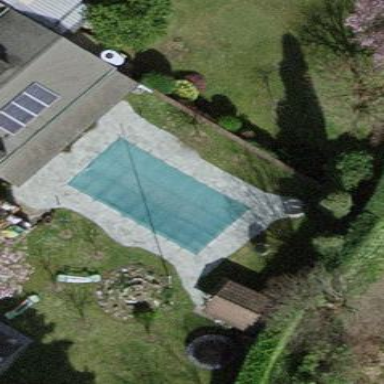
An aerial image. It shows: Swimming pool located in leisure land.